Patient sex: M
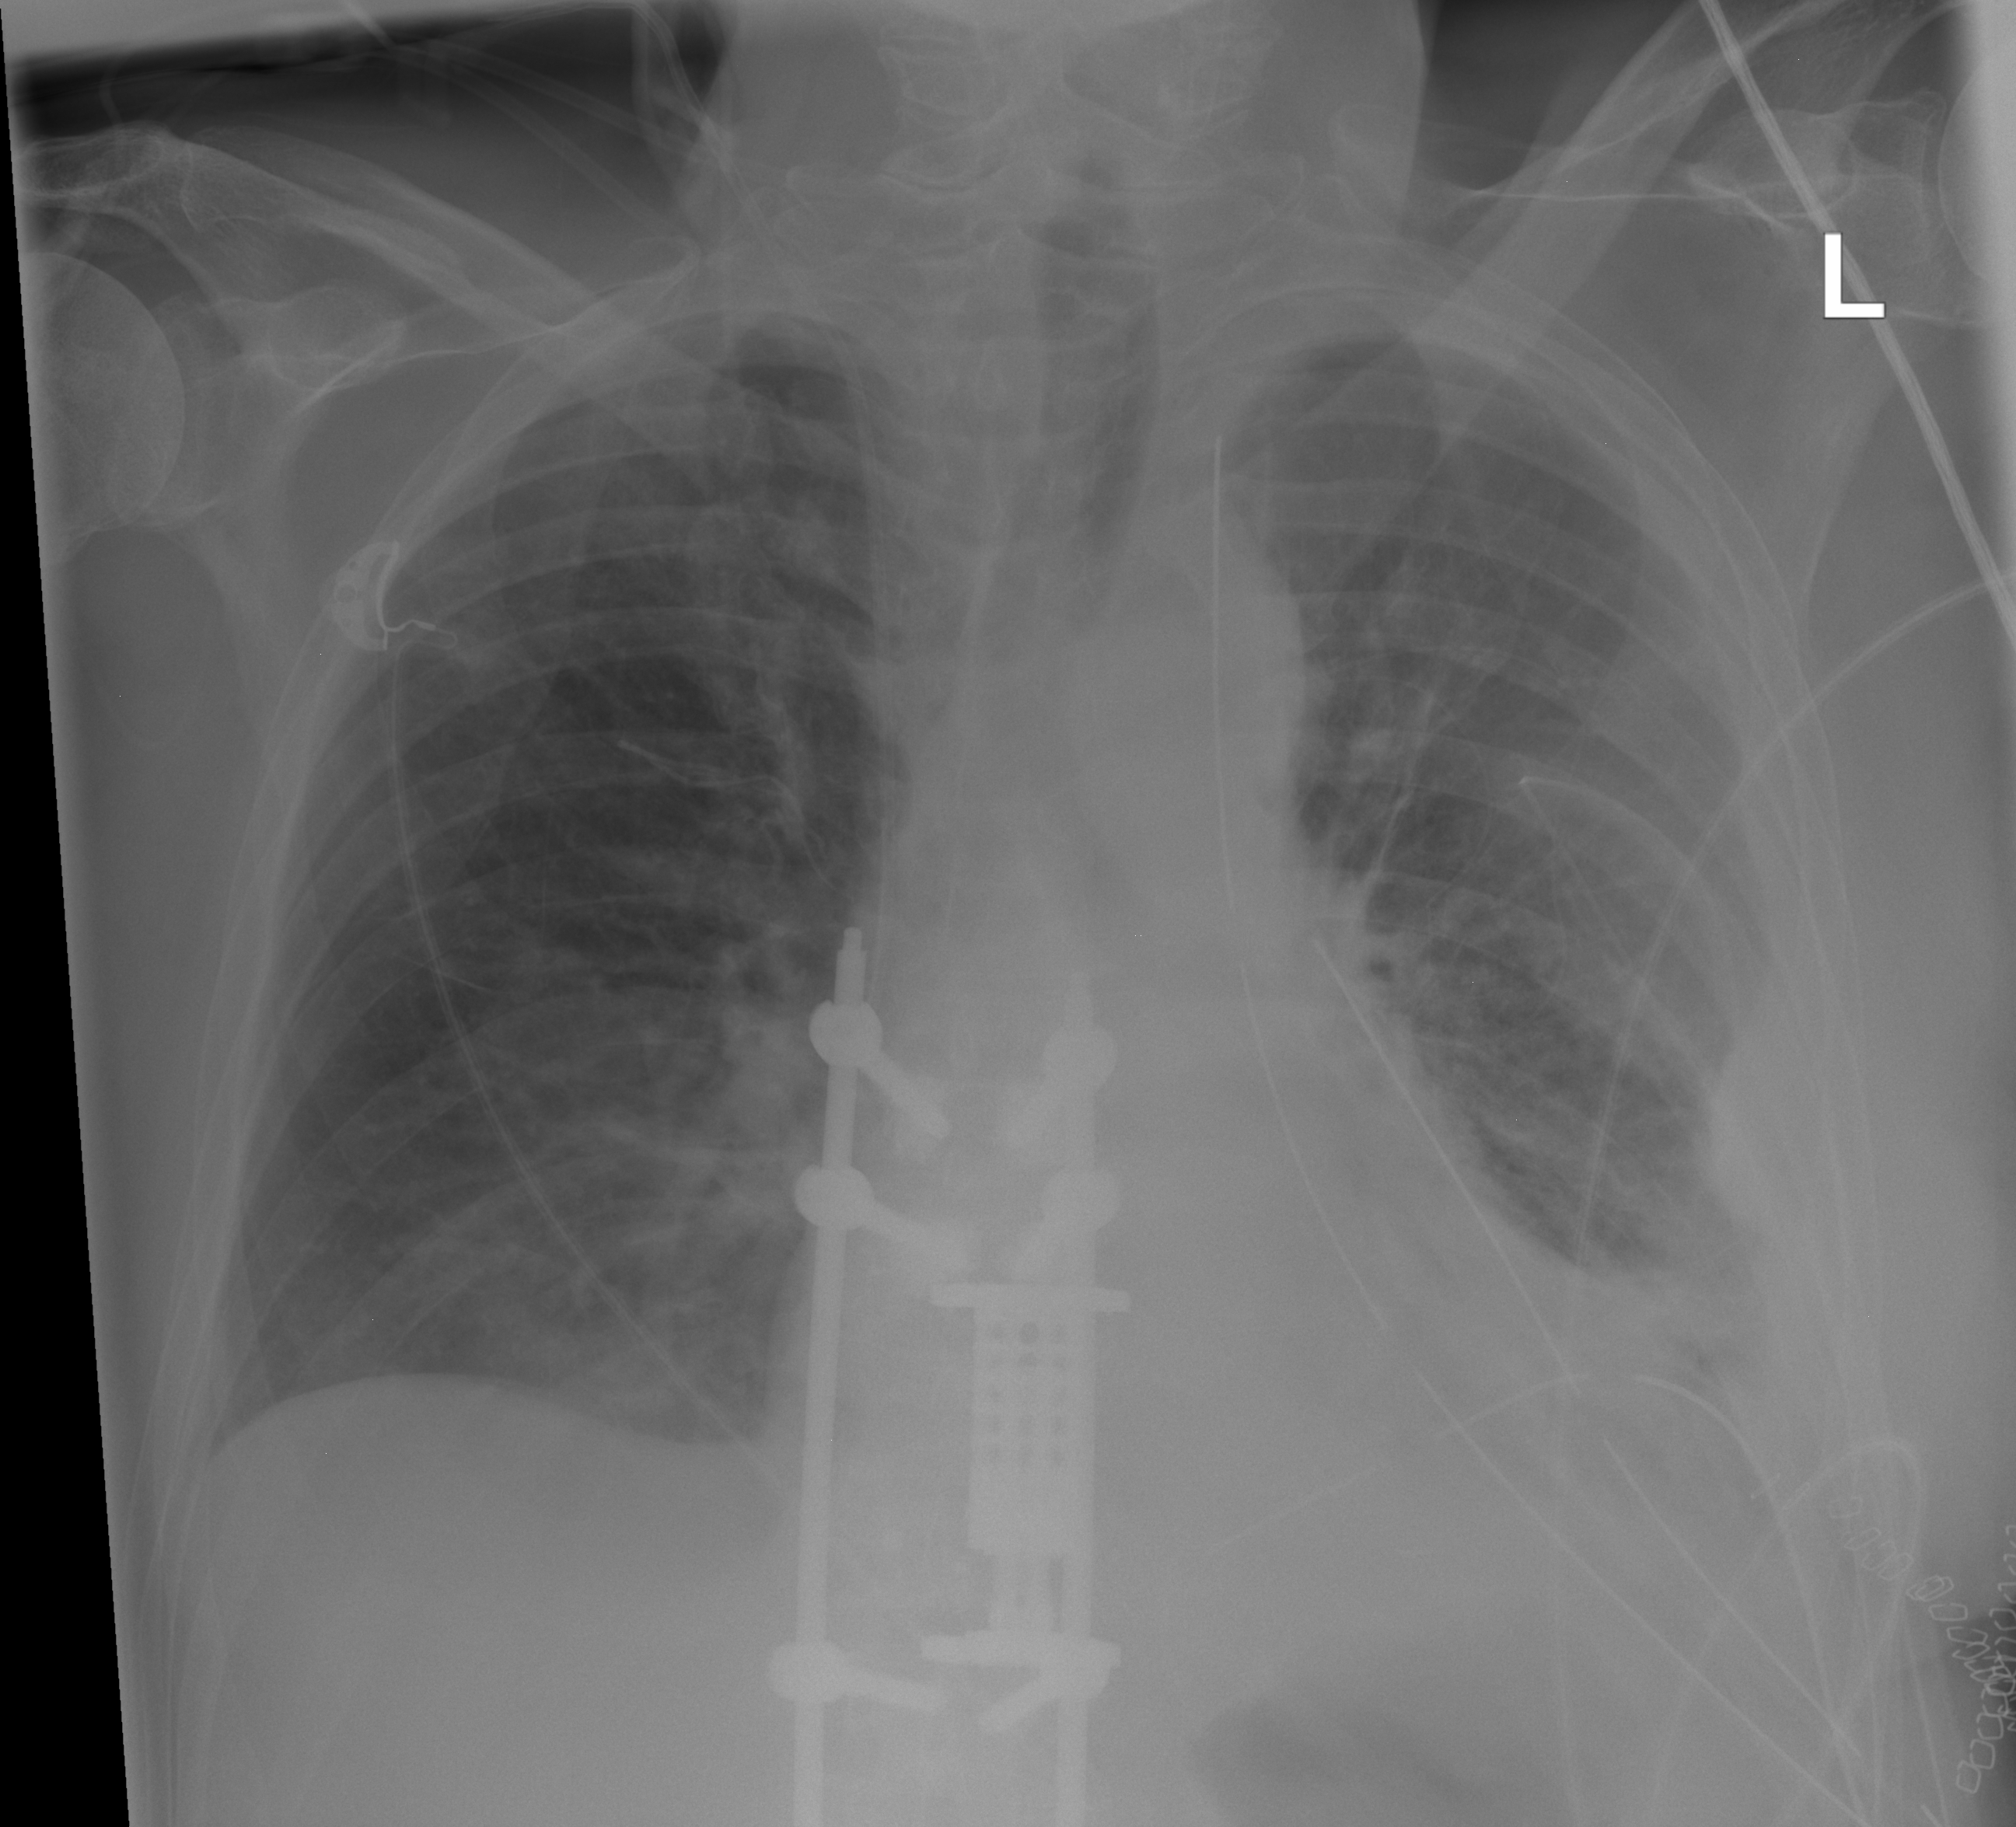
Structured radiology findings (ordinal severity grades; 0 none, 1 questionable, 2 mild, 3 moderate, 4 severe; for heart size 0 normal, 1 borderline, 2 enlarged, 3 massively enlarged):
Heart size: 2
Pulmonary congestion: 0
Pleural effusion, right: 0
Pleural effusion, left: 2
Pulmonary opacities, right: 0
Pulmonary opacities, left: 0
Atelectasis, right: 0
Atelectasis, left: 2